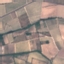
Label: PermanentCrop